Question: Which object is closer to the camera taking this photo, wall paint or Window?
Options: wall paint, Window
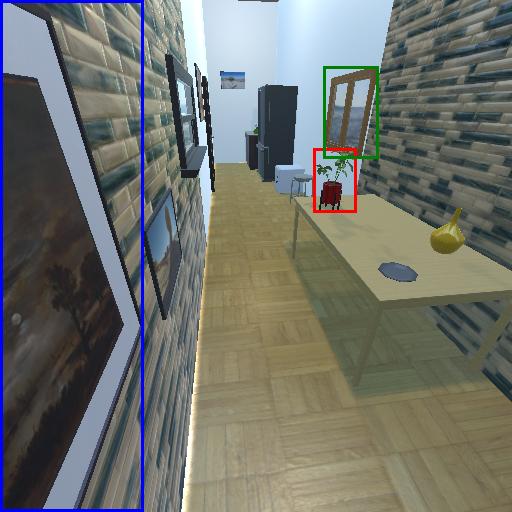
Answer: wall paint